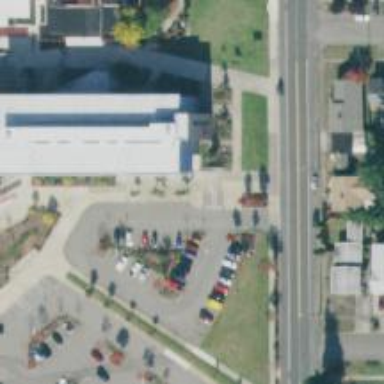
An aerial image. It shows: Parking space.